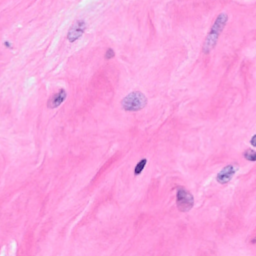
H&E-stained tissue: Breast